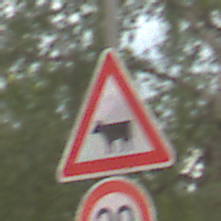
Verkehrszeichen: ViehtriebRechts
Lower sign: Geschwindigkeit20
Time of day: MorningAfternoon
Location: Outdoor (Urban)
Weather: Overcast
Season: NotSpecified
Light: Natural